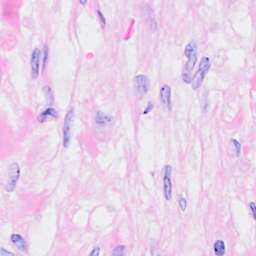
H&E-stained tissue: Breast